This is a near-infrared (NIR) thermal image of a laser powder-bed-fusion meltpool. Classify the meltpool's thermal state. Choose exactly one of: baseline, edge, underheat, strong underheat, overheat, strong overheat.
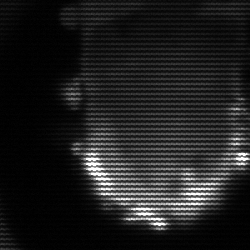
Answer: baseline